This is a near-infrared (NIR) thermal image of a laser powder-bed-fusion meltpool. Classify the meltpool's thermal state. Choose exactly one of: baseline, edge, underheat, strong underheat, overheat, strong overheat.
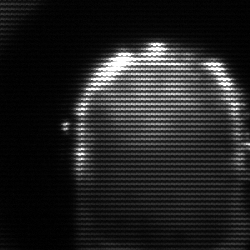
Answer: baseline